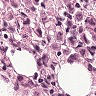
Metastatic tissue present: yes